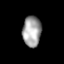
Tissue: lung
Cell type: Epithelial cells
Senescence score: 0.1408
Nuclear area (px): 558
Mean DAPI intensity: 161.685